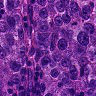
Metastatic tissue present: yes